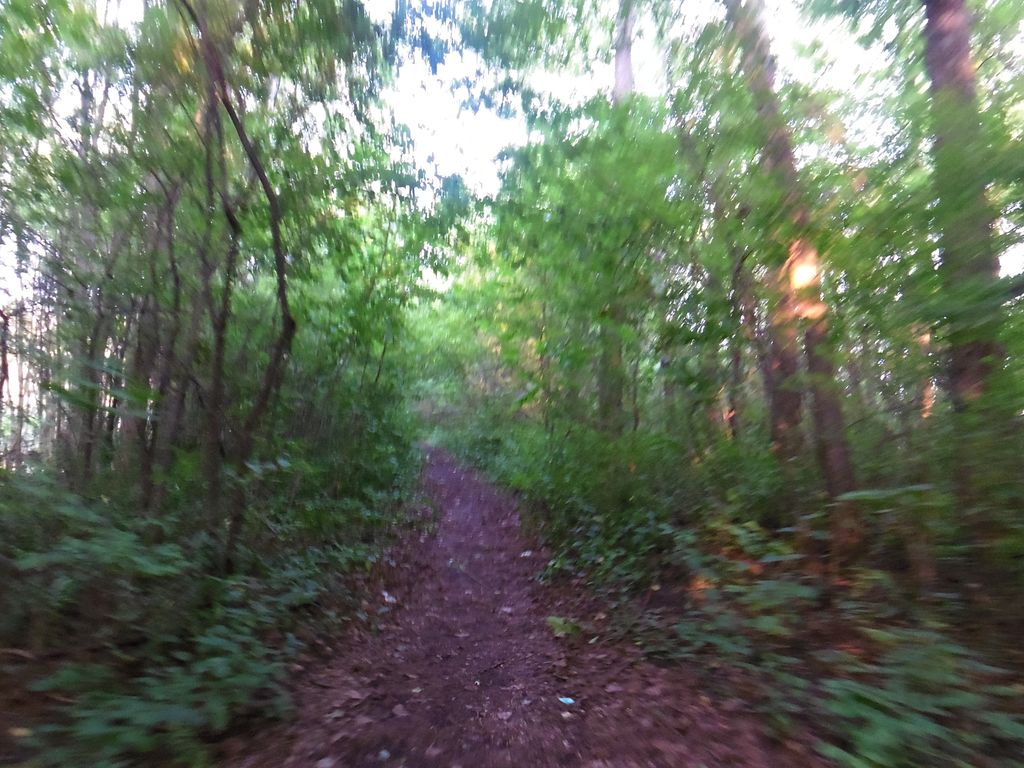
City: ottawa-gatineau